Field crop: maize
Growth stage: 1
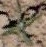
Species: atriplex